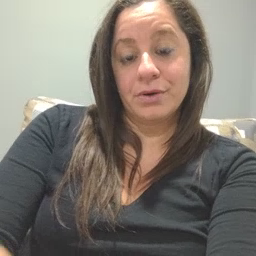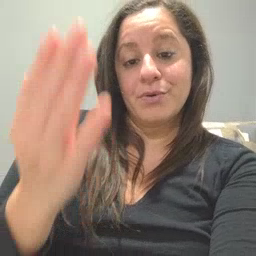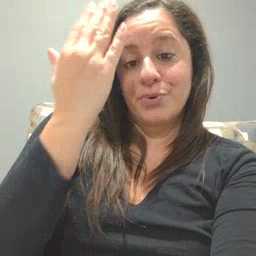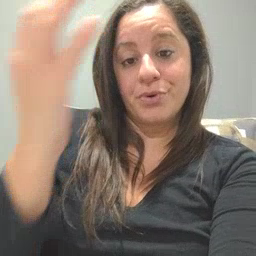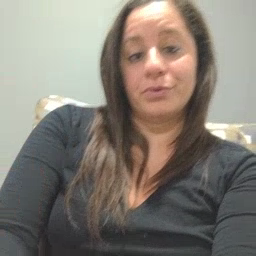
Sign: morning